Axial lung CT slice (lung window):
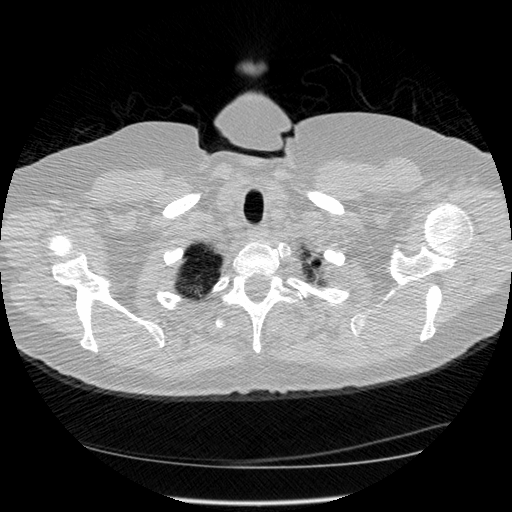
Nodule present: no